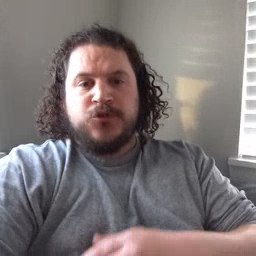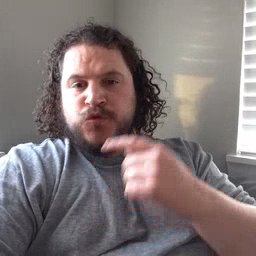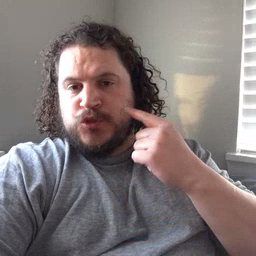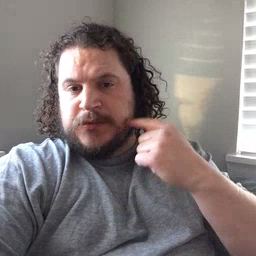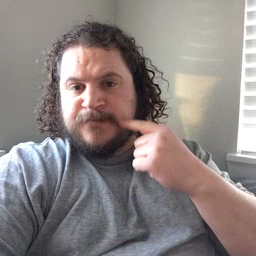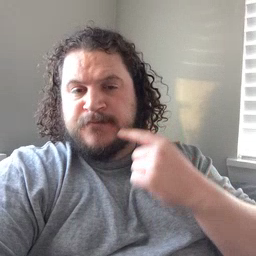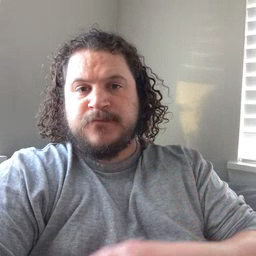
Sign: cheek